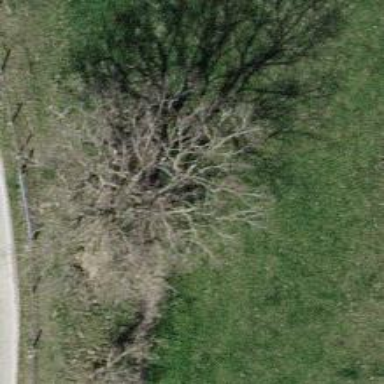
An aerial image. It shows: Broadleaved tree with lush foliage.